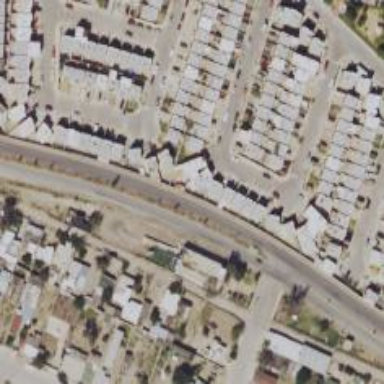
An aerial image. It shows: Residential road.